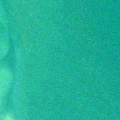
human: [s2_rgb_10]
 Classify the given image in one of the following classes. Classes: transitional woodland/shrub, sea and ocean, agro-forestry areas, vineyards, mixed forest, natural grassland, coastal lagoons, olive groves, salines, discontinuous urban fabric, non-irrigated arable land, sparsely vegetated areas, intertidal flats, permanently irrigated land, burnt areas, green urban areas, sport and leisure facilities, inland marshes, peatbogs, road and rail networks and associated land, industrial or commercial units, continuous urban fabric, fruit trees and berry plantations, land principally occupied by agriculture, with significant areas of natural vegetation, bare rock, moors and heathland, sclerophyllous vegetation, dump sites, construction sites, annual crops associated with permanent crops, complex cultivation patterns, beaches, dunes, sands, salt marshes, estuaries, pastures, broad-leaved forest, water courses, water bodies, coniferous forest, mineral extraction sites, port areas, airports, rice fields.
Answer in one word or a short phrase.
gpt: sea and ocean